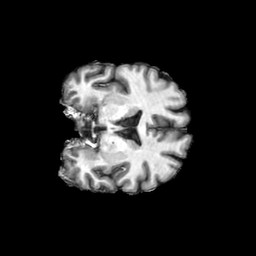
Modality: T1w
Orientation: coronal
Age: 43
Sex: male
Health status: ill